You are looking at the short-time Fourier spectrogram of a rotating shaft's vibration signal. Based on the visible evidence, which rotor condition applies: normal, misalignment, unbalance, looseness?
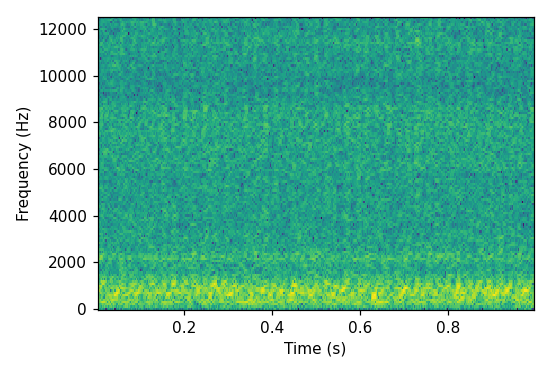
Answer: normal